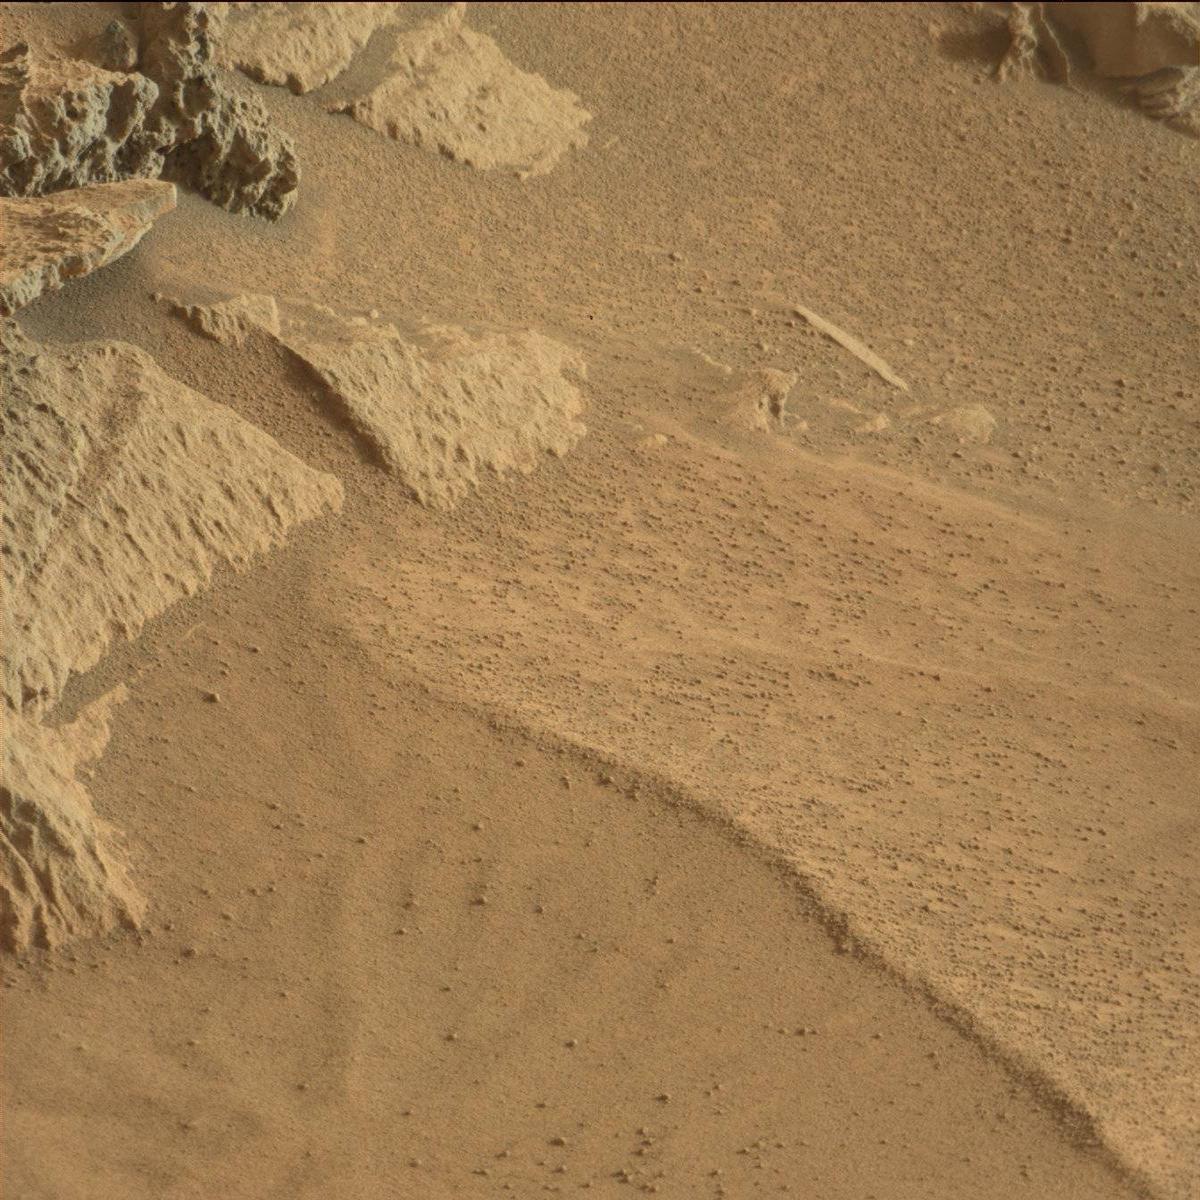
Terrain classes present: Bedrock, Sand / Soil